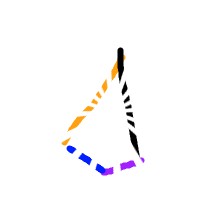
Shape: kite